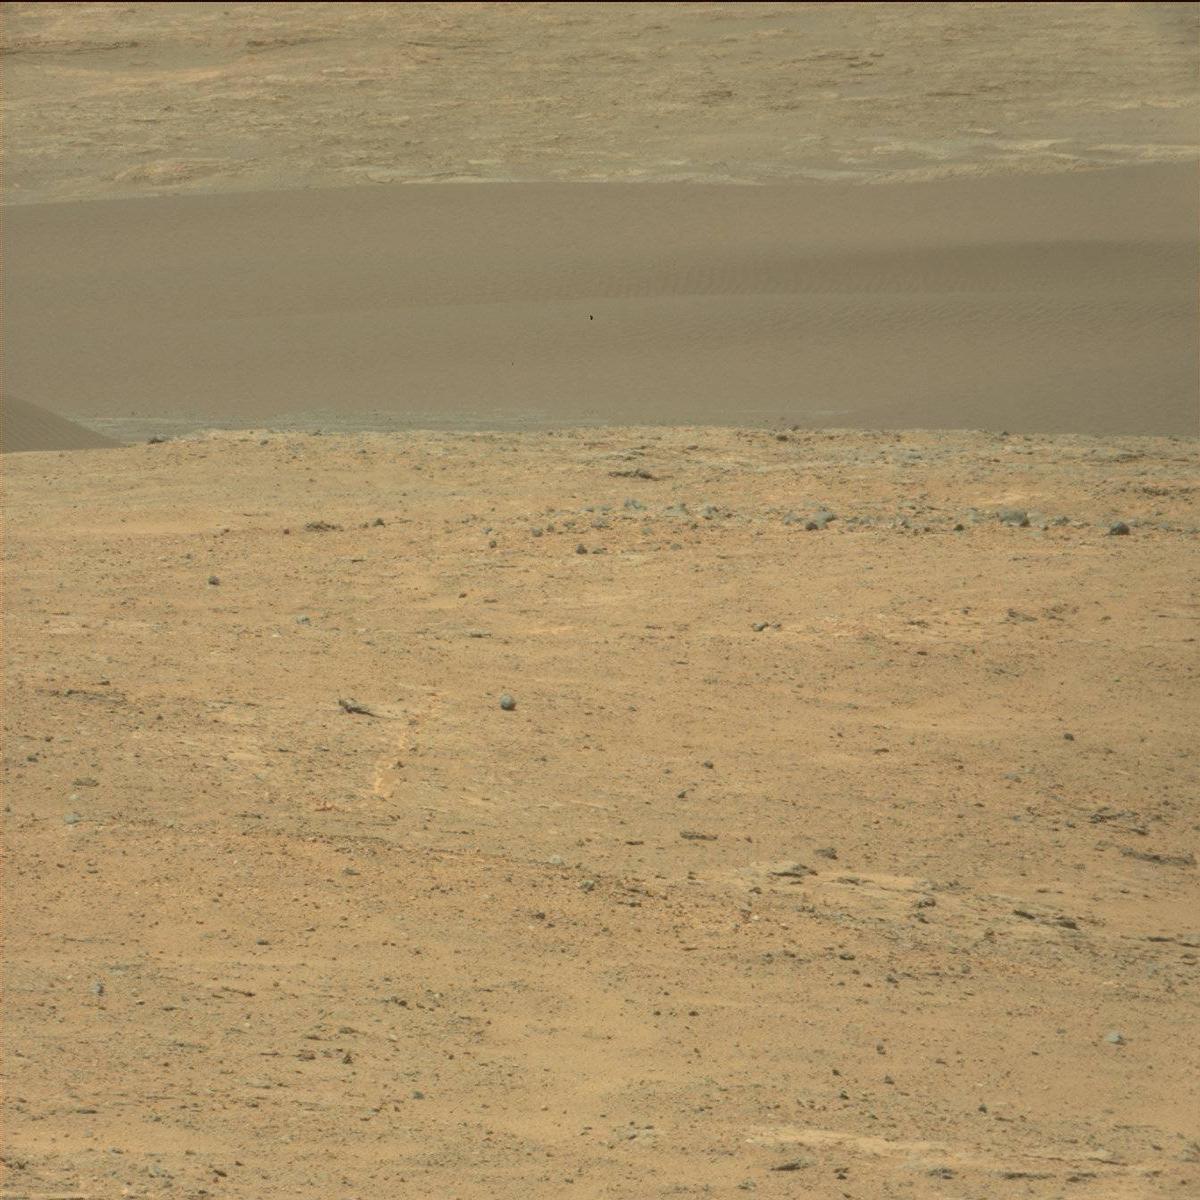
Terrain classes present: Bedrock, Ridge, Sand / Soil